I will show an image sequence of human cooking. I have annotated the images with numbered circles. Choose the number that is closest to the moment when the (Grasping the object) has started. You are a five-time world champion in this game. Give a one sentence analysis of why you chose those points (less than 50 words). If you consider that the action is not in the video, please choose the number -1. Provide your answer at the end in a json file of this format: {"points": []}
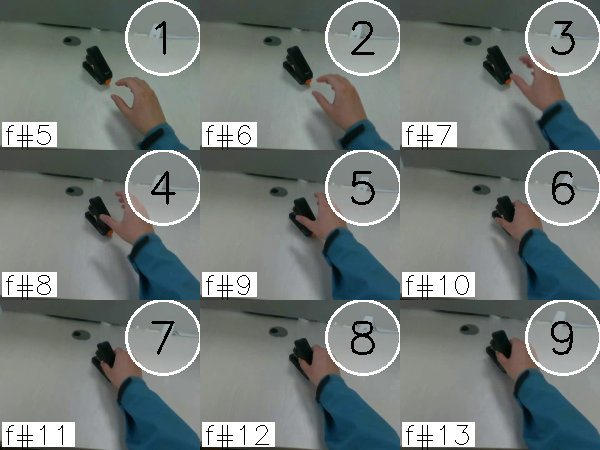
Frame 7 shows the clearest moment of hand-object contact.
{"points": [7]}